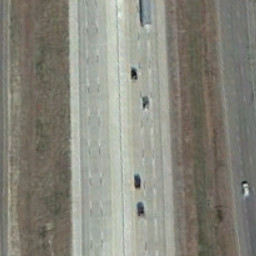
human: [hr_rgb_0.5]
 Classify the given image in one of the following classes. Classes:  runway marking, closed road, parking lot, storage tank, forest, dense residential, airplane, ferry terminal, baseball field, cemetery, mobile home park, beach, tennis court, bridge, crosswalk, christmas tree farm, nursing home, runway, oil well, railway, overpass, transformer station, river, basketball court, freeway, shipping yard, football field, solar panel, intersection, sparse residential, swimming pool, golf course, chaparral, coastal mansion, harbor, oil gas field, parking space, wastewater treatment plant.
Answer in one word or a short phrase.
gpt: freeway